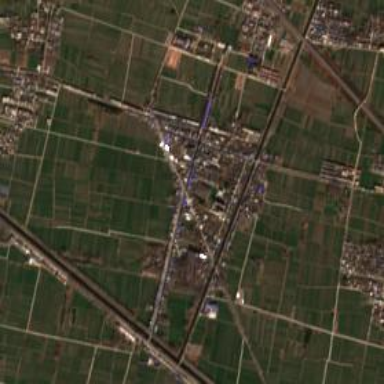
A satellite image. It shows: Township classified as town.